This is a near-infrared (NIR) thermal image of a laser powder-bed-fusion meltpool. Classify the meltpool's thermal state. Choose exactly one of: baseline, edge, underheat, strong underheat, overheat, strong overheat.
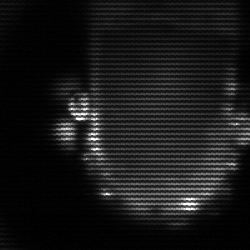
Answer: baseline